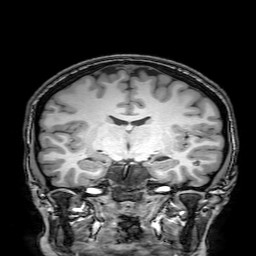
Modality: T1w
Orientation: sagittal
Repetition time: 0.00828 s
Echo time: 0.00388 s